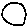
Label: circle